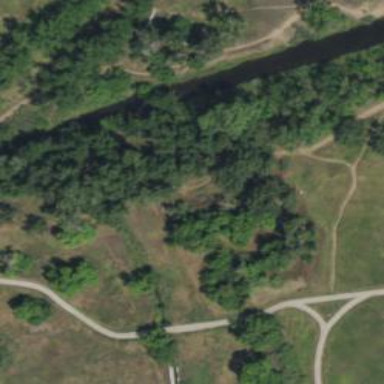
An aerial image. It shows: Path.